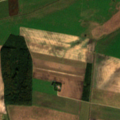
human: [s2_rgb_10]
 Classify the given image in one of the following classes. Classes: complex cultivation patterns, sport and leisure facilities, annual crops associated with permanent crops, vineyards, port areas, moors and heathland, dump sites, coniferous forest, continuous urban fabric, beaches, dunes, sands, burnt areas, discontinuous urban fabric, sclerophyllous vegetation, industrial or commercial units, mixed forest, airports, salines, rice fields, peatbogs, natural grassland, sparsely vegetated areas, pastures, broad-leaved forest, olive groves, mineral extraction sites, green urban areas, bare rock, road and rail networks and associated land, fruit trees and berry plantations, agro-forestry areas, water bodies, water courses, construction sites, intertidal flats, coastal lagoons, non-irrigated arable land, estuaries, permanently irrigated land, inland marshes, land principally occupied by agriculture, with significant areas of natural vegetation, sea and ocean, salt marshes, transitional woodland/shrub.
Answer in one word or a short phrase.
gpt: non-irrigated arable land, pastures